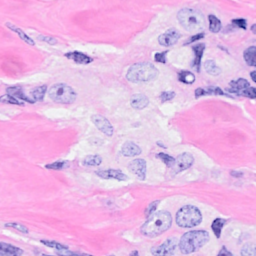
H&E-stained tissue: Breast